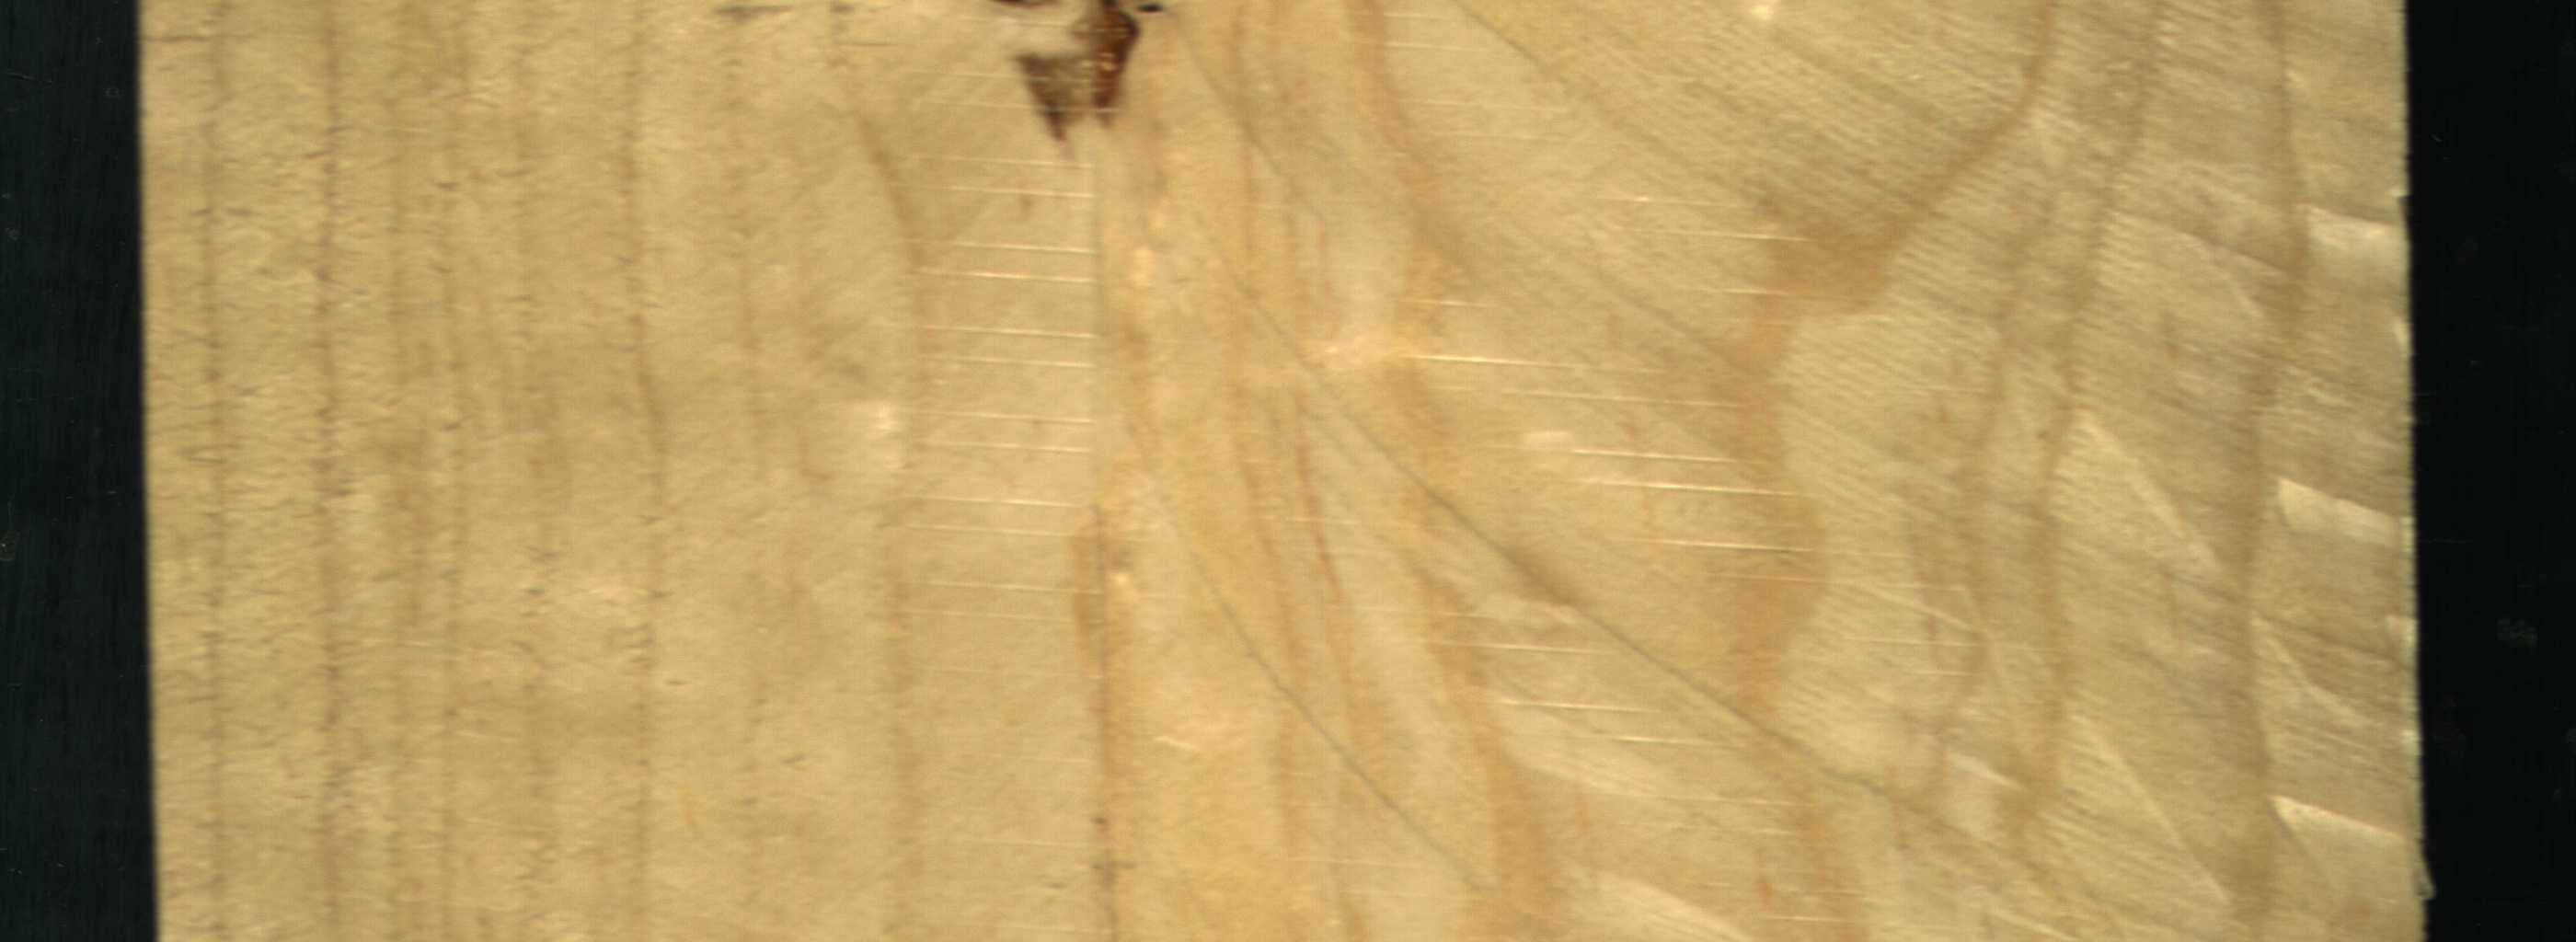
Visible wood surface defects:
resin